Question: I tried a lot of methods, but couldn't get it exactly.
Note:winform richtextbox
Thanks for any reply.

The following code is what I tried, but it doesn't get the exact size, maybe you know why.
Anyway, this code is not important, but how do you get the right size?
'''
string rtfTxt = richTextBox1.SelectedRtf;
Match mat = Regex.Match(rtfTxt, @"picw[\d]+");
mat = Regex.Match(rtfTxt, @"picwgoal[\d]+");
//width of image
int width = int.Parse(mat.Value.Replace("picwgoal", "")) / 15;
mat = Regex.Match(rtfTxt, @"pichgoal[\d]+");
//height of image
int height = int.Parse(mat.Value.Replace("pichgoal", "")) / 15;
label2.Text = width + "x" + height;
'''
<URL>
If convenient, you can also try this code, source links.
<URL>
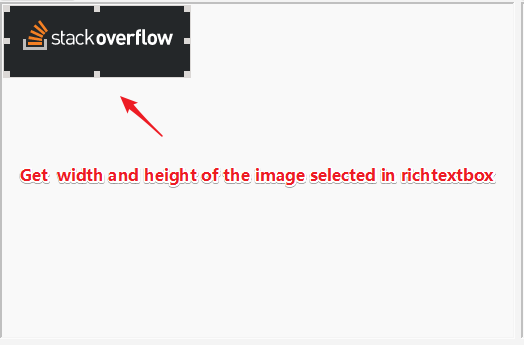
Answer: Based on @Taw's comment, you can use the 'pictsize' block to extract the size:
'''
rtb.SelectionChanged += (s, e) =>
{
var pictureSizes = Regex.Matches(rtb.SelectedRtf.Dump(), @"\picw(?<picw>\d+)\pich(?<pich>\d+)(\picwgoal(?<picwgoal>\d+))?(\pichgoal(?<pichgoal>\d+))?")
.Cast<Match>()
.Select(m => m.Groups)
.Select(grp => new
{
Width = int.Parse(grp["picw"].Value),
Height = int.Parse(grp["pich"].Value),
DesiredWidth = grp["picwgoal"].Success ? int.Parse(grp["picwgoal"].Value) : default(int?),
DesiredHeight = grp["pichgoal"].Success ? int.Parse(grp["pichgoal"].Value) : default(int?),
});
};
'''
Syntax:
'''
(\picw & \pich) \picwgoal? & \pichgoal? \picscalex? & \picscaley? & \picscaled? & \piccropt? & \piccropb? & \piccropr? & \piccropl?
'''
-- Source: <URL>